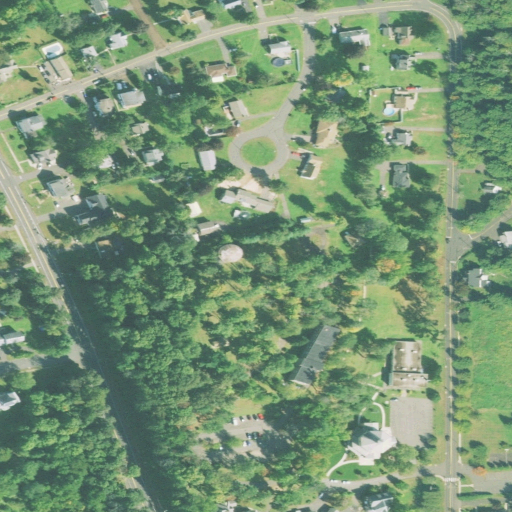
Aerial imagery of mountain in Connecticut named Nooks Hill containing low intensity development, open development, medium intensity development, mixed forest, deciduous forest, and pasture